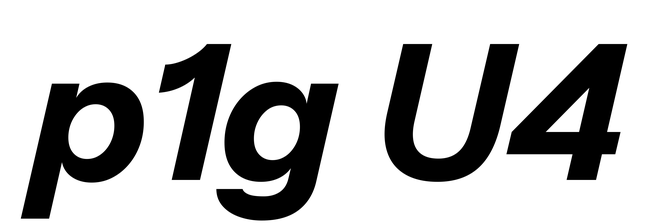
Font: InstrumentSans-Italic_Bold_Italic